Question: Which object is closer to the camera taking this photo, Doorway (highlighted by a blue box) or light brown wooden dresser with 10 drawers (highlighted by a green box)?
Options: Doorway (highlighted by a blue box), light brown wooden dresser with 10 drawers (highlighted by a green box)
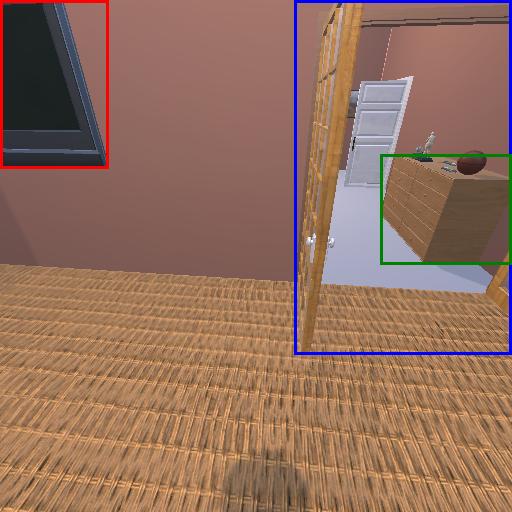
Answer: Doorway (highlighted by a blue box)